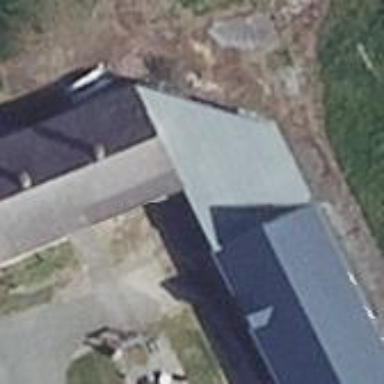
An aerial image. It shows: Shed building.